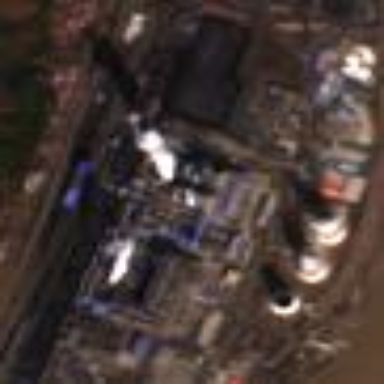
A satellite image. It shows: Industrial area with coal-powered plant.